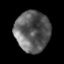
Tissue: prostate
Cell type: T cells
Senescence score: 0.3344
Nuclear area (px): 1395
Mean DAPI intensity: 94.486